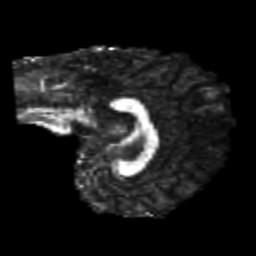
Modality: FA
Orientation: sagittal
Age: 25
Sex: male
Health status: healthy
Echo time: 0.074 s